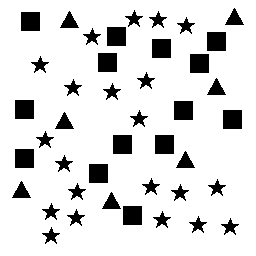
Squares: 14
Triangles: 7
Stars: 21
Total shapes: 42